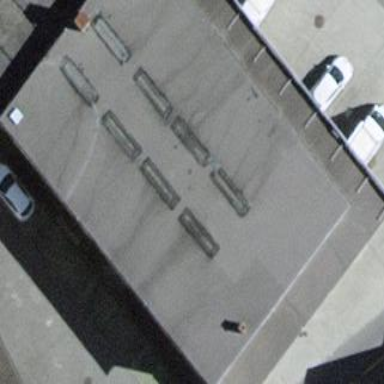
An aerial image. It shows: View of roof of building.